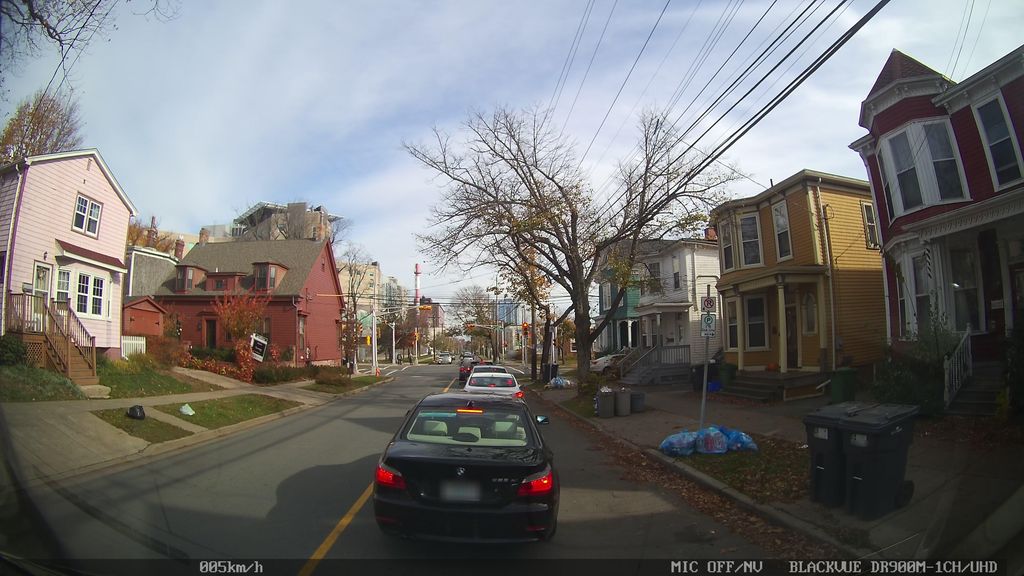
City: halifax